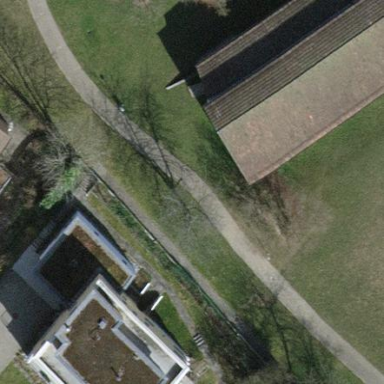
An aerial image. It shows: Detached building.